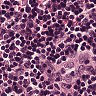
Metastatic tissue present: no